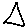
Label: triangle